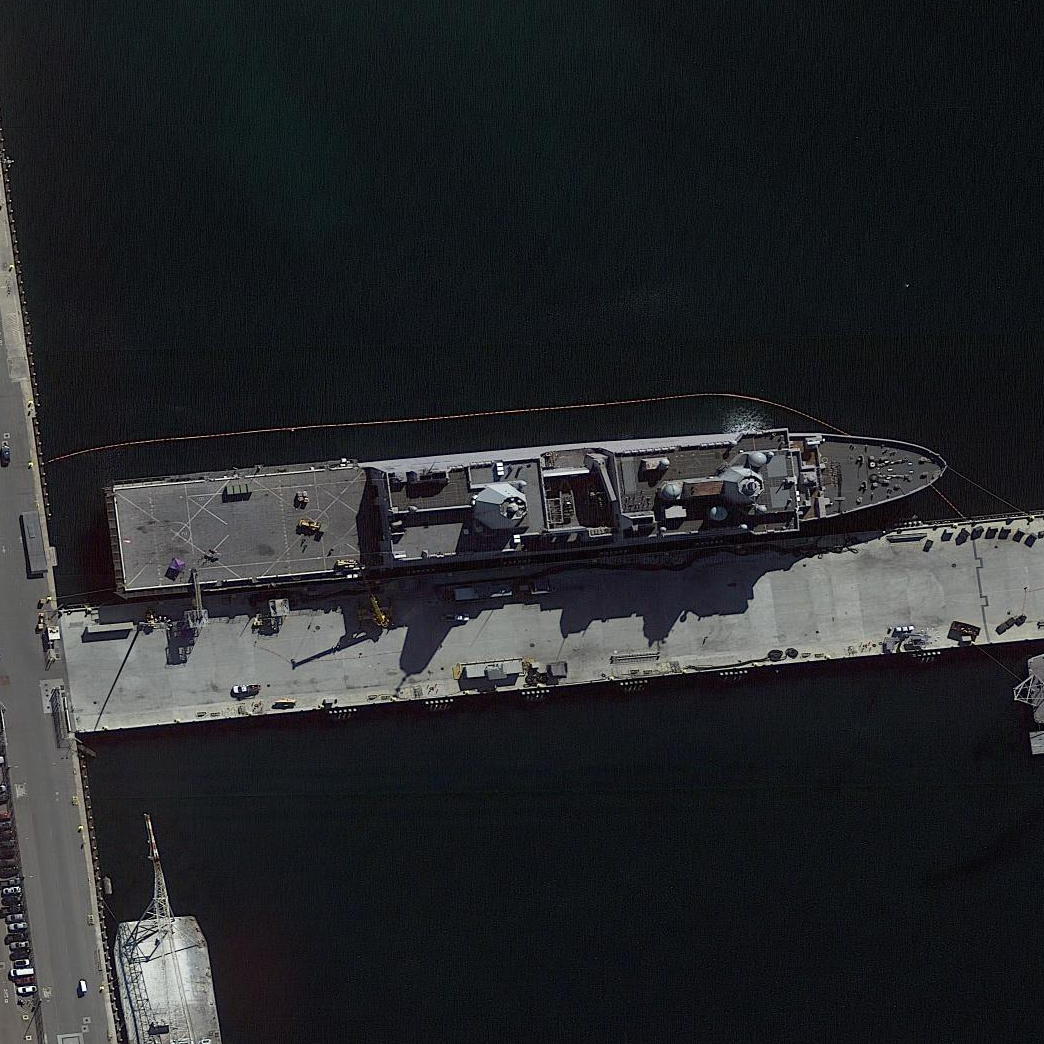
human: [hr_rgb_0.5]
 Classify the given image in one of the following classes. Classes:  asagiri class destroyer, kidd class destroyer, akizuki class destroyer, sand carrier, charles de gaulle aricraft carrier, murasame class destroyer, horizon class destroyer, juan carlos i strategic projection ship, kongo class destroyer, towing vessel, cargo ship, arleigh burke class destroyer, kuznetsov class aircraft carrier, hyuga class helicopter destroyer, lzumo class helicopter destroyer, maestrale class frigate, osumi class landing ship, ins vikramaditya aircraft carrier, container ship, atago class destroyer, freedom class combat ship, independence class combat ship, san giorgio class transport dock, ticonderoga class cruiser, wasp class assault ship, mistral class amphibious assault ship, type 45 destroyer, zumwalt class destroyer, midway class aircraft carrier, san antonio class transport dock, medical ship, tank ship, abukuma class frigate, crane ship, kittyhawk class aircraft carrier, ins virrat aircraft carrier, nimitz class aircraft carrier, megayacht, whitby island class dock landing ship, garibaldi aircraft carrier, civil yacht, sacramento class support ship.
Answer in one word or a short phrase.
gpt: San Antonio class transport dock